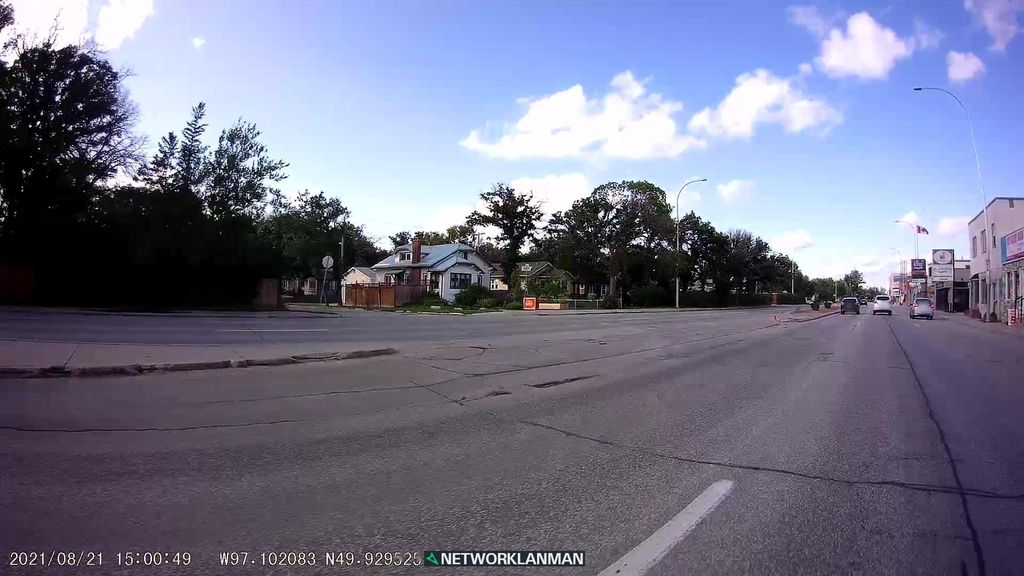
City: winnipeg